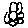
Label: flower